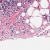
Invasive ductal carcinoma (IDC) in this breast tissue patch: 0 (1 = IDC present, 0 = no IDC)